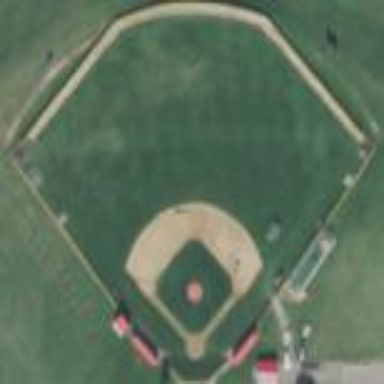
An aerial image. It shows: School baseball pitch.